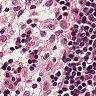
Metastatic tissue present: no